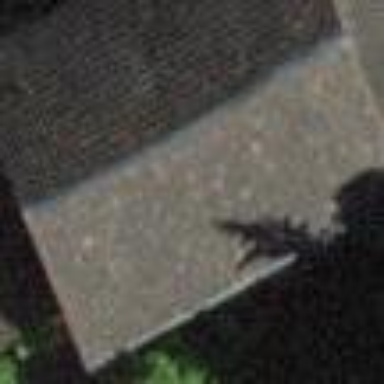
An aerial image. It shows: Shed.